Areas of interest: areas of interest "AVIC·Jade City Phase I Cluster 1"
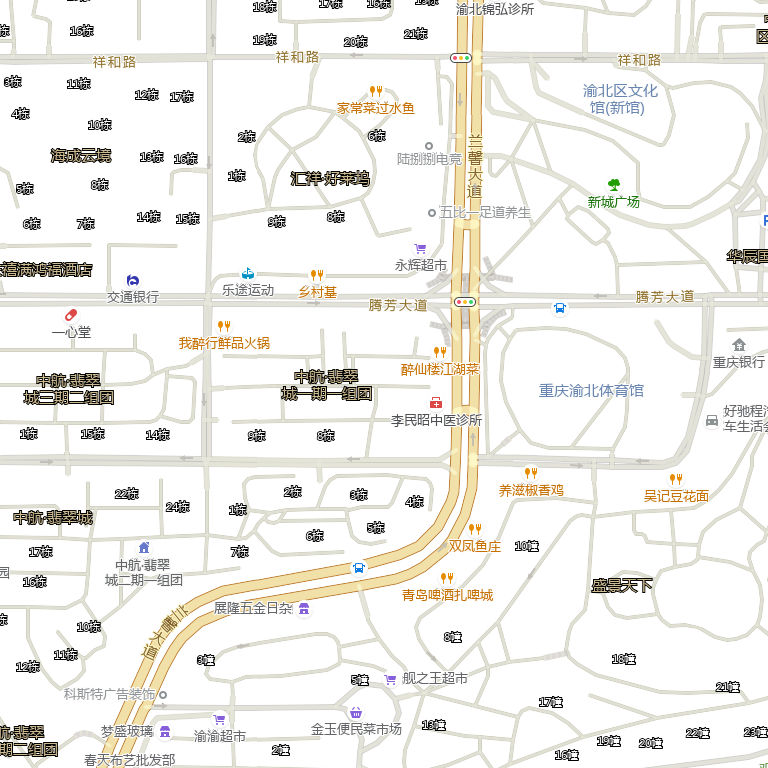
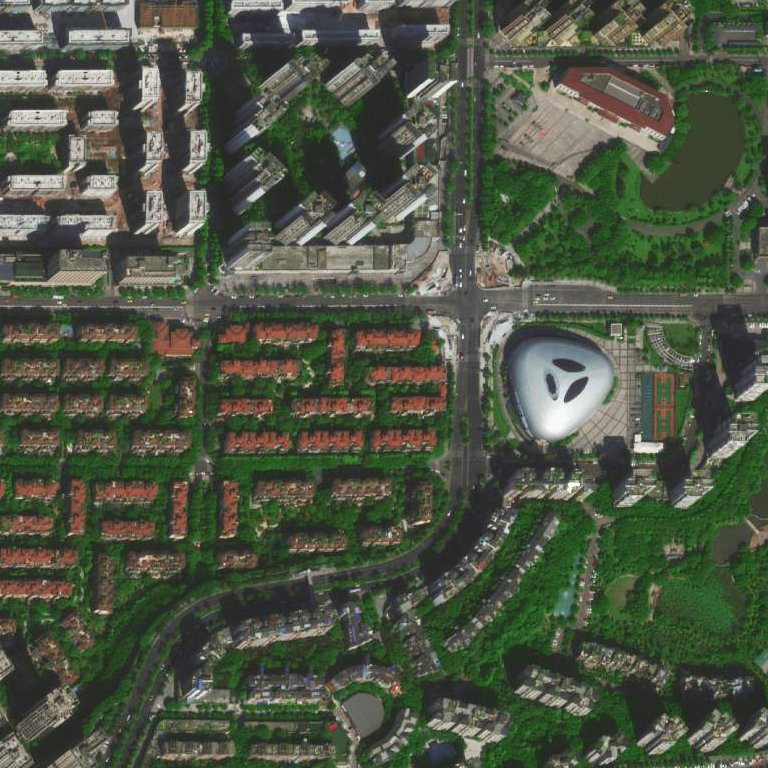